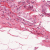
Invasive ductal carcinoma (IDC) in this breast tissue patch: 0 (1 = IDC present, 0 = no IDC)